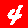
Digit: 4